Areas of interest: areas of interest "Shopping Mall"
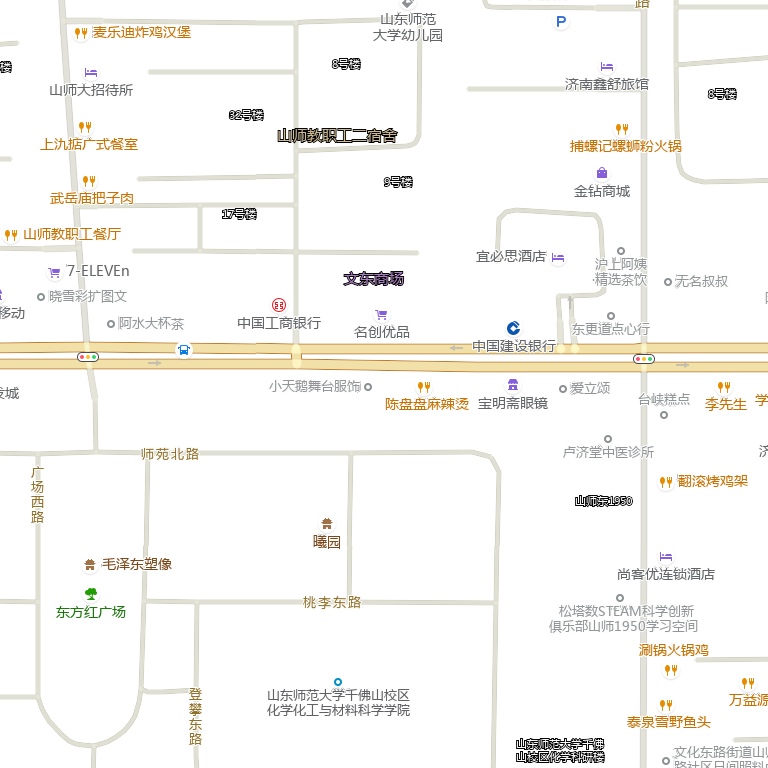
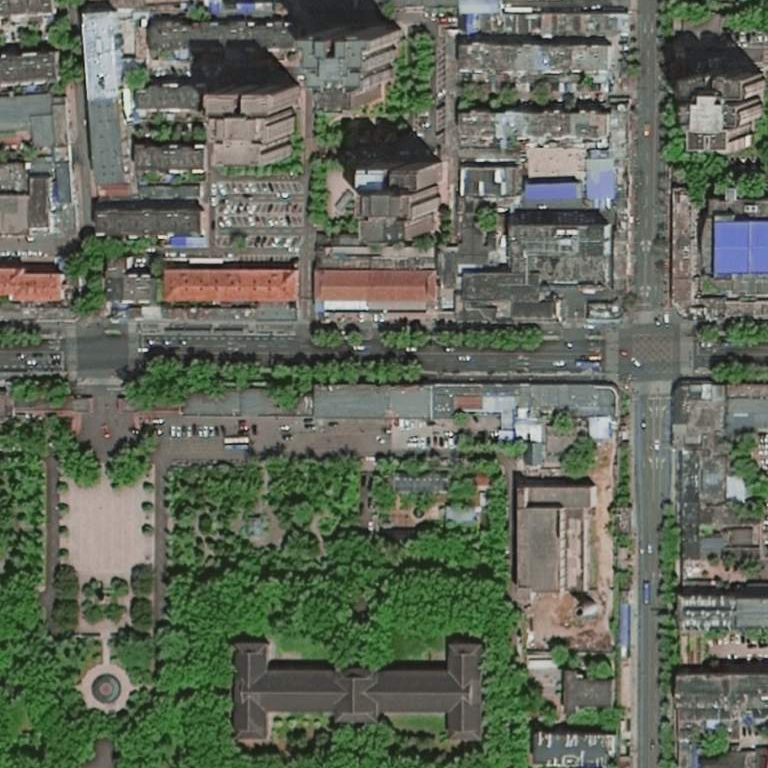